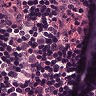
Metastatic tissue present: yes